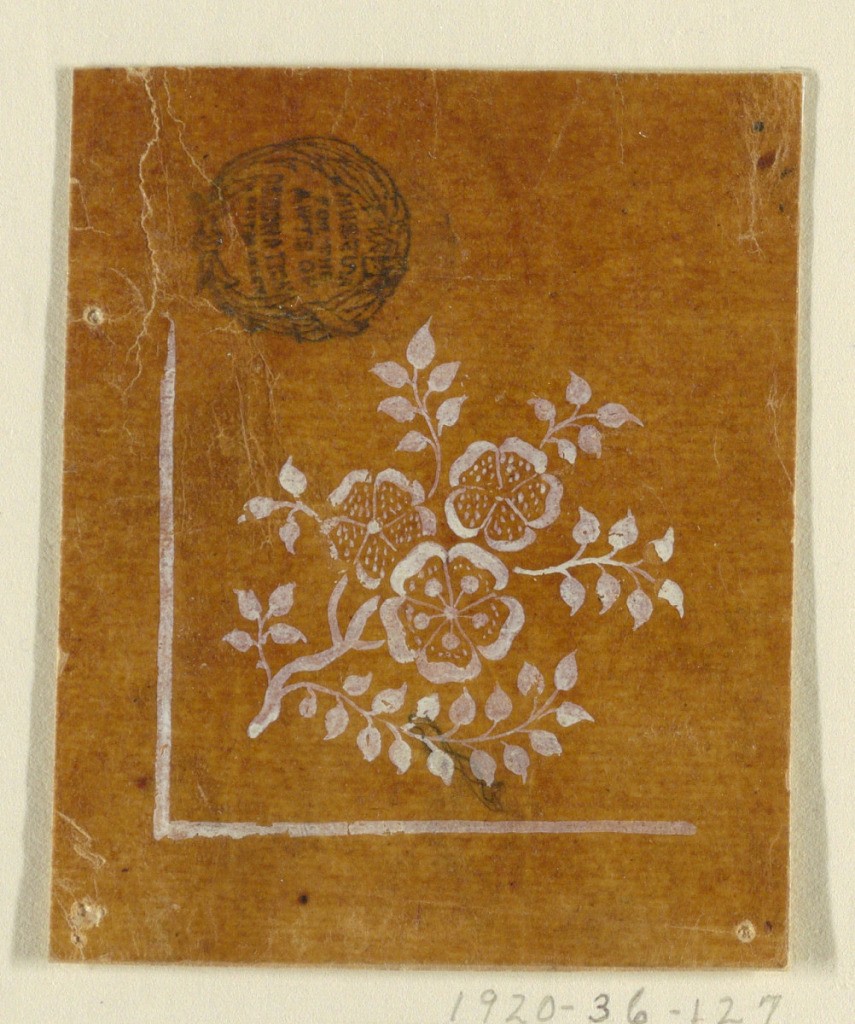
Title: Design for a Woven or Embroidered Corner Motif of the "Fabrique de St. Ruf"
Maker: Fabrique de Saint Ruf, Lyon, France
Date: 1800-1825
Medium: Brush and white gouache on glazed tracing paper
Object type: Drawing
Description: Obliquely shown bough with three blossoms and leaves in an angle of lines.